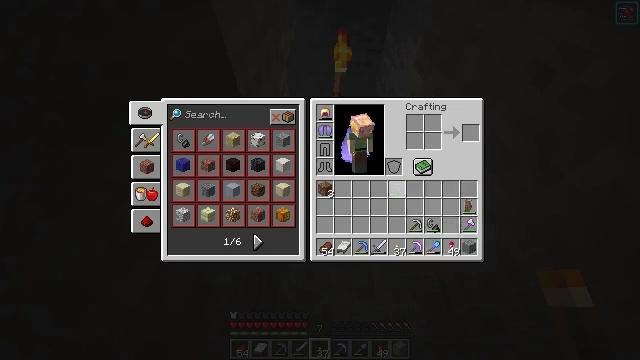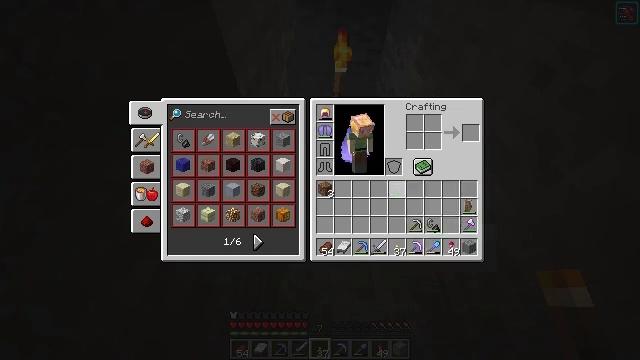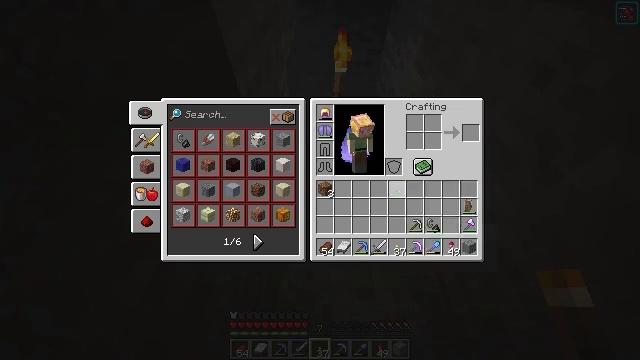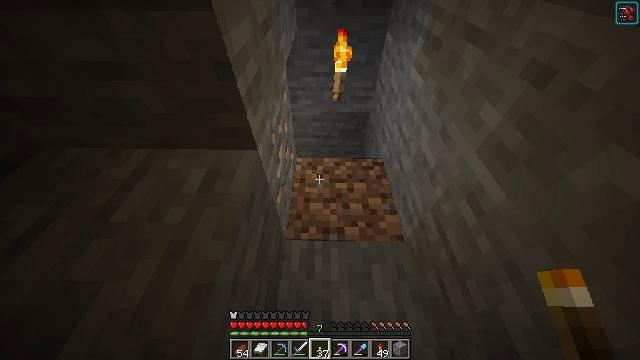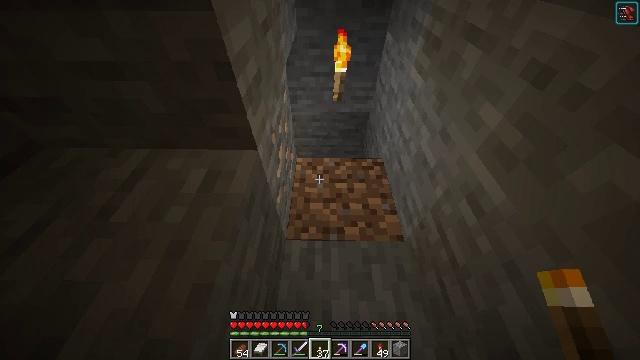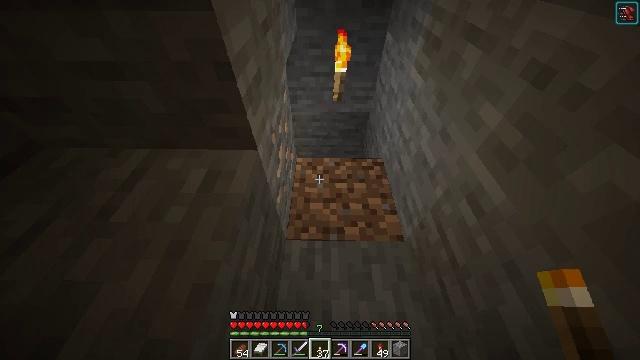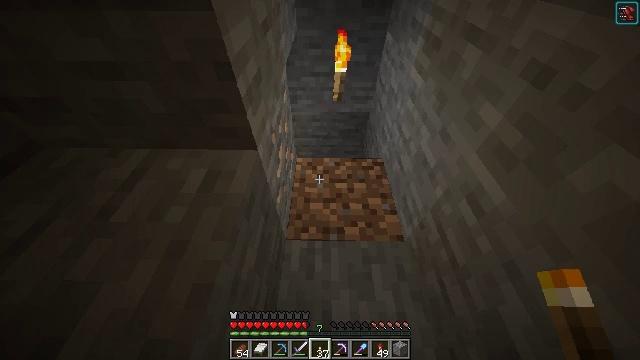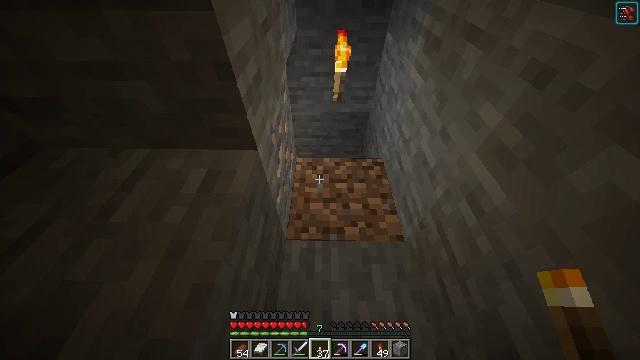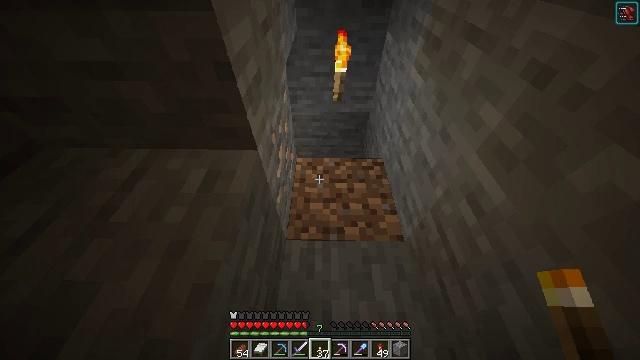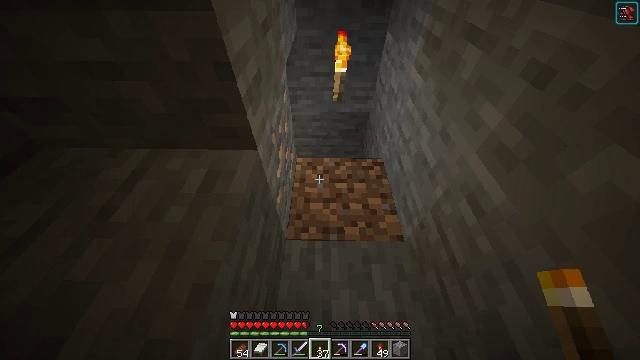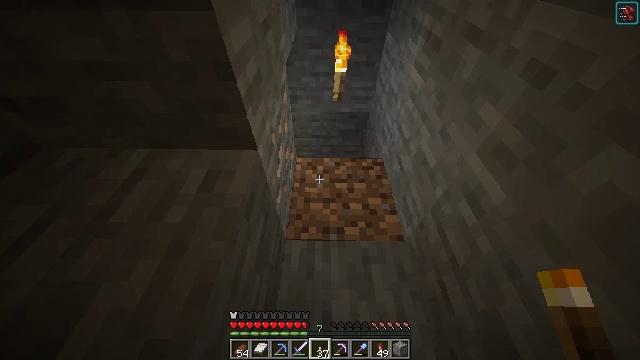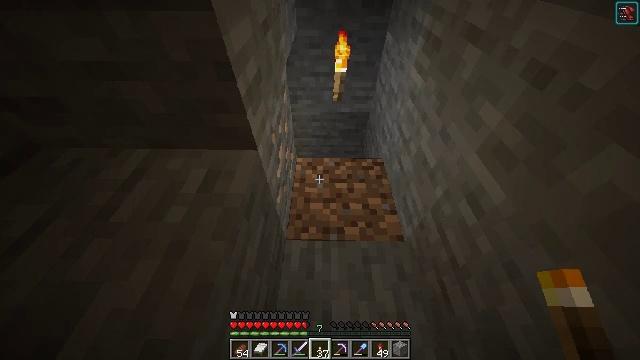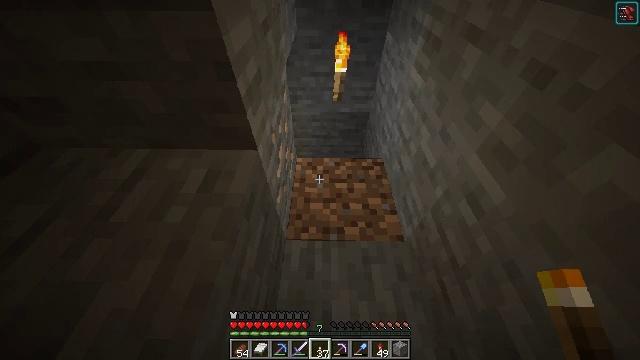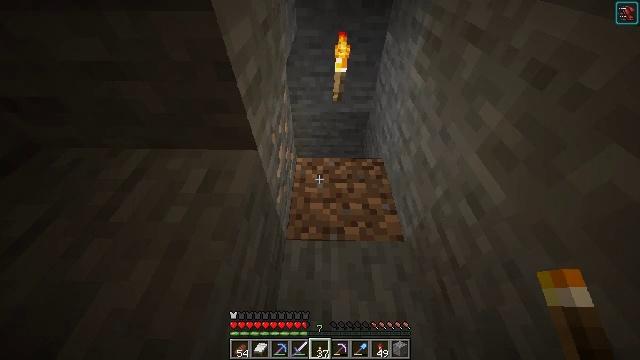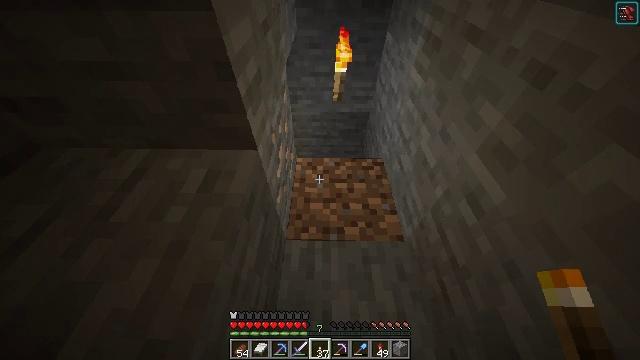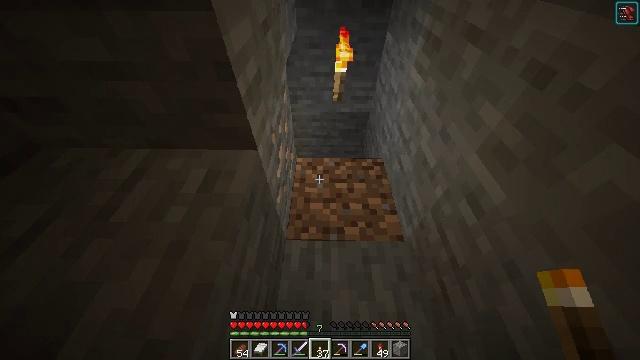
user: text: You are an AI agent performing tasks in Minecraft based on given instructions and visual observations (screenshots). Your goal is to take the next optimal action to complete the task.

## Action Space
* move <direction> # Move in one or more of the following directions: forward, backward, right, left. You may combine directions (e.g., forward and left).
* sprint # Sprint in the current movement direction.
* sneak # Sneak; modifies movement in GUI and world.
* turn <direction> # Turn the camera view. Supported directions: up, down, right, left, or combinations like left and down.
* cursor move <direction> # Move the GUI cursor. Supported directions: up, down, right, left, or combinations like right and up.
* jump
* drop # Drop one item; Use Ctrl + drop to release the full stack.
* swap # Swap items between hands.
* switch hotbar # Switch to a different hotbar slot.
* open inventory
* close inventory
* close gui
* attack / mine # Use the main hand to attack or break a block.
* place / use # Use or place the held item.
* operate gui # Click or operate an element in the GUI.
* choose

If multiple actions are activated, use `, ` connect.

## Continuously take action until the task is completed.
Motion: motion action
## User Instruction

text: Gather the wall torch from the wall.
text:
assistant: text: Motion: sneak, choose
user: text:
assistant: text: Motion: sneak, choose
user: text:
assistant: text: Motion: sneak, close inventory
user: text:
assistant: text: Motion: close inventory
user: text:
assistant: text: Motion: close inventory
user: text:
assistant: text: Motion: no_op
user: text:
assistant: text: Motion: no_op
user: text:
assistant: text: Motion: no_op
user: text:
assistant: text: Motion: no_op
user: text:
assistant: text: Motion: no_op
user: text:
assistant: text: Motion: no_op
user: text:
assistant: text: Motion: no_op
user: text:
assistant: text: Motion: no_op
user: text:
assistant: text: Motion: no_op
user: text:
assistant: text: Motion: no_op
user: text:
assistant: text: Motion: no_op
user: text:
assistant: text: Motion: no_op
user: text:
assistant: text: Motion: no_op
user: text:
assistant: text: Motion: no_op
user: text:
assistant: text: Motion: move forward, turn left
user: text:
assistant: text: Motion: move forward and move right, turn left and down
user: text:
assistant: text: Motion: move forward and move right, turn left and down
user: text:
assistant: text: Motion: move forward and move right, turn left and down
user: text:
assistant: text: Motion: move forward and move right, turn left and down
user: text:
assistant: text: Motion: move forward and move right, turn left
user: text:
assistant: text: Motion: move forward and move right, turn left
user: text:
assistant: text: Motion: move forward and move right, turn left
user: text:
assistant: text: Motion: turn left
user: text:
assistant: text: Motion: turn left
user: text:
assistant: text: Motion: turn left